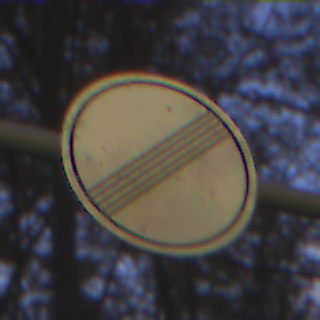
Verkehrszeichen: EndeSaemtlicherBegrenzungen
Umgebung: Outdoor, Suburban
Tageszeit: Night
Wetter: PartlyCloudy
Licht: Artificial
Jahreszeit: NotSpecified
Kontrast: LowContrast